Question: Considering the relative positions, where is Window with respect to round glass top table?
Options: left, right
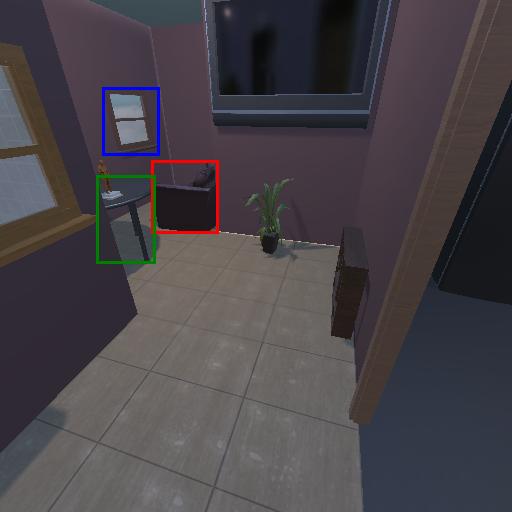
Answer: left